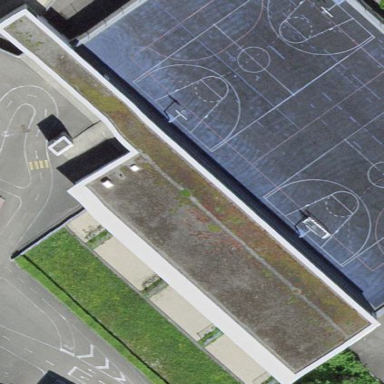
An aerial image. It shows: School building.